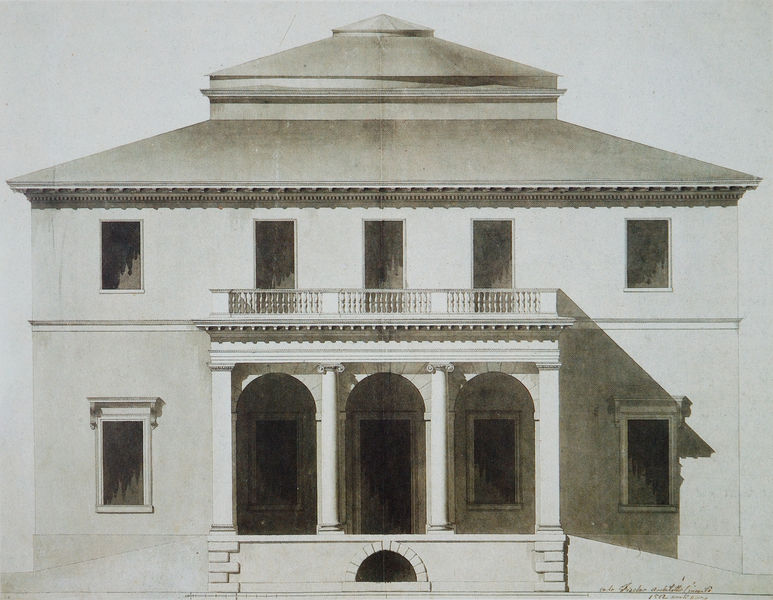
Titel: Palais Hompesch am Karolinenplatz 5 in München, Aufriss
Künstler: Carl von Fischer
Standort: München
Institution: Architektursammlung der Technischen Universität
Schlagwörter: blau, flügel, schatten, weiß, stadt, fenster, grau, hell, licht, pfeiler, schwarz, skizze, säule, säulen, terasse, tür, zeichnung, dach, gebäude, haus, rot, zaun, wand, architektur, rahmen, stein, steine, signatur, brüstung, drei, klassizismus, england, renaissance, rund, vorbau, balkon, terrasse, schrift, schlagschatten, ansicht, bogen, fassade, italien, türen, zwei, dächer, giebel, mauer, grafik, empore, grisaille, pilaster, rundbogen, kuppel, treppe, treppen, realistisch, symmetrie, streng, gerade, verzierung, stuck, geländer, stufen, tor, foto, bögen, eingang, keller, tusche, arkade, kolonnade, loggia, veranda, wohnhaus, eckig, fensterrahmen, palast, torbogen, balustrade, mauerwerk, symmetrisch, druck, schwarz-weiss, radierung, stich, entwurf, arkaden, kapitelle, kapitell, fries, portal, rustika, villa, geometrisch, sims, gesims, verputzt, risalit, voluten, hellgrau, walmdach, ionisch, portikus, vorderansicht, etagen, plan, ballustrade, kellerfenster, tempel, pavillon, rampe, dorisch, quadrat, eierstab, toskana, gebälk, klassizistisch, aufriss, flachdach, profanbau, zentralbau, pultdach, fundament, palladio, rustica, first, balluster, oberlicht, gliederung, dachgesims, palladio-motiv, bossenwerk, deutsches band, fensterr, ionische kapitelle, mansardwalmdach, palladianismus, römische villa, schwar-weiss, stadthaus, toskanische säulen, volutenspangen, villa rotonda, proportion, neoklassik, rundgiebel, statisch, rotonda, ferienhaus, balokon, dreitor, portiko